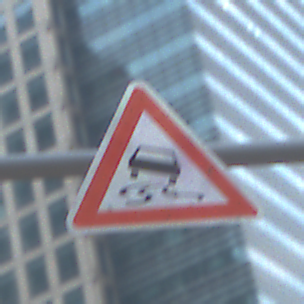
Verkehrszeichen: SchleuderOderRutschgefahr
Umgebung: Outdoor, Urban
Tageszeit: MorningAfternoon
Wetter: PartlyCloudy
Licht: Natural
Jahreszeit: NotSpecified
Kontrast: LowContrast